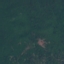
Land use / land cover: Forest